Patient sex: F
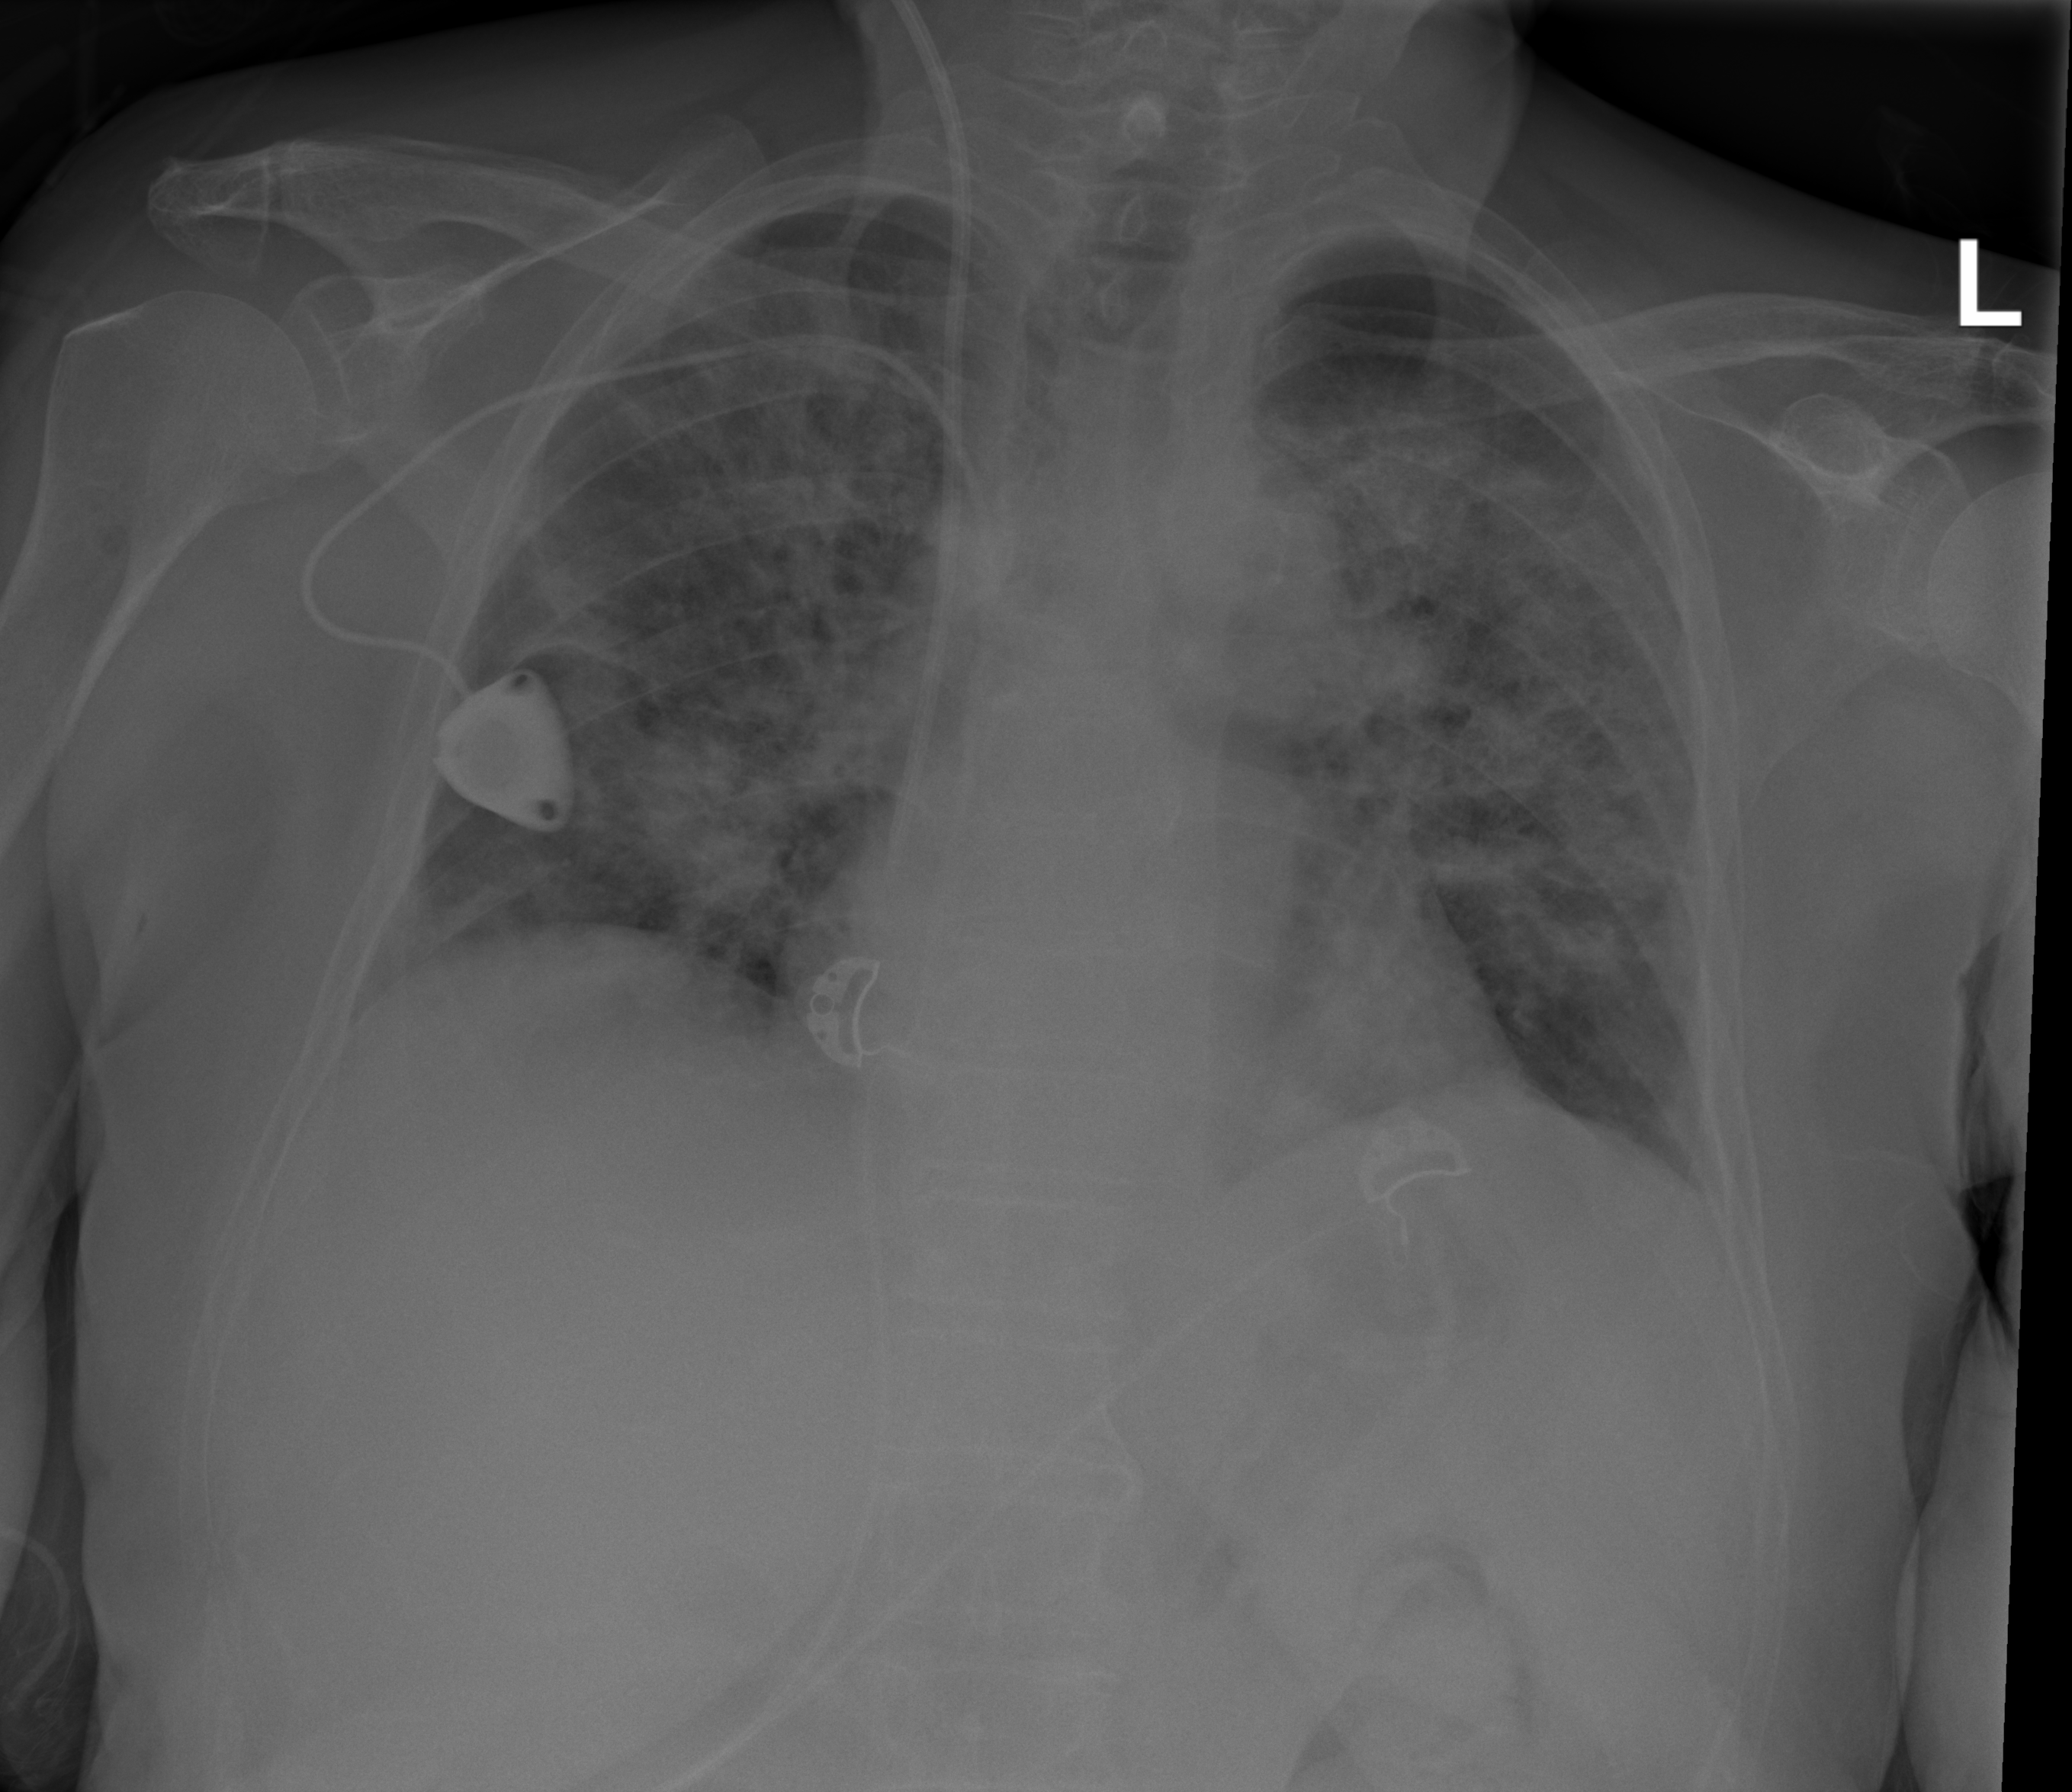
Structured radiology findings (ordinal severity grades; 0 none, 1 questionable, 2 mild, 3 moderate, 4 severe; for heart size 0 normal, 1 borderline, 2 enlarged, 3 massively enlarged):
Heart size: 0
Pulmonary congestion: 0
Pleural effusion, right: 0
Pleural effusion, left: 0
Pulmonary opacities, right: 4
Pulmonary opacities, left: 4
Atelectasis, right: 1
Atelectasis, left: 1